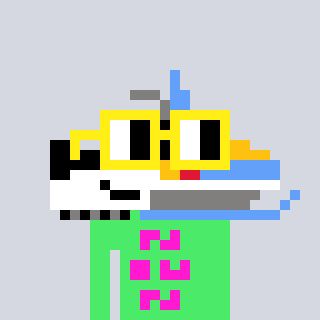
a pixel art character with square yellow glasses, a snowmobile-shaped head and a teal-colored body on a cool background